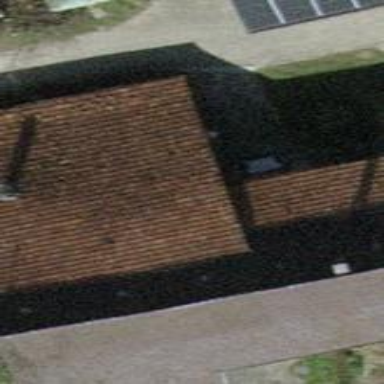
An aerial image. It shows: Simple and straightforward house.